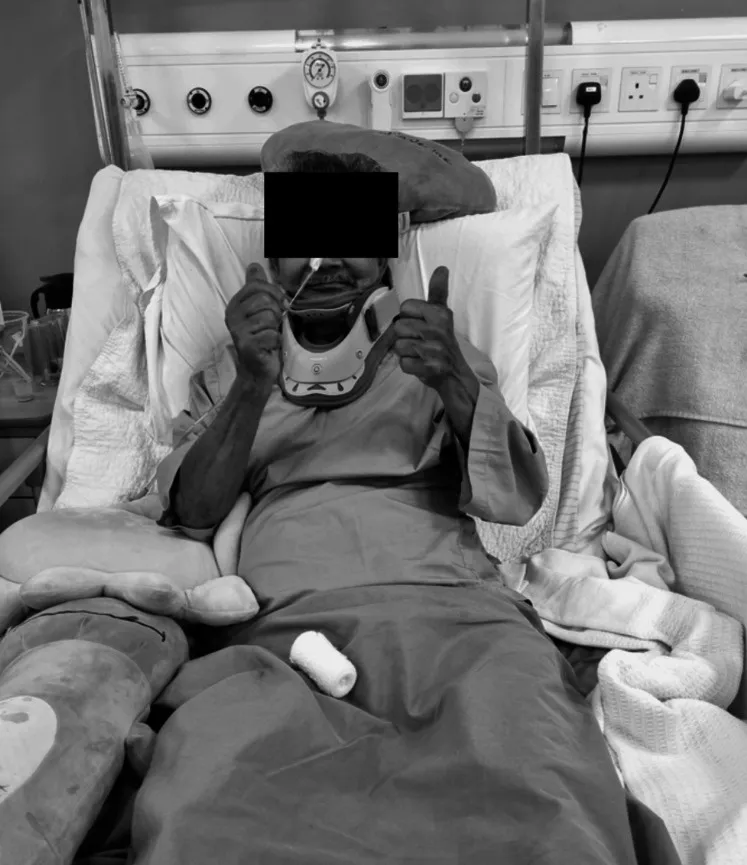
The postoperative clinical picture indicates a favorable prognosis, demonstrating the recovery of bilateral upper limb function with the ability to perform a 'thumbs-up' gesture, signifying the restoration of motor power from C7 to T1.
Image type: medical_photograph (other_medical_photograph)